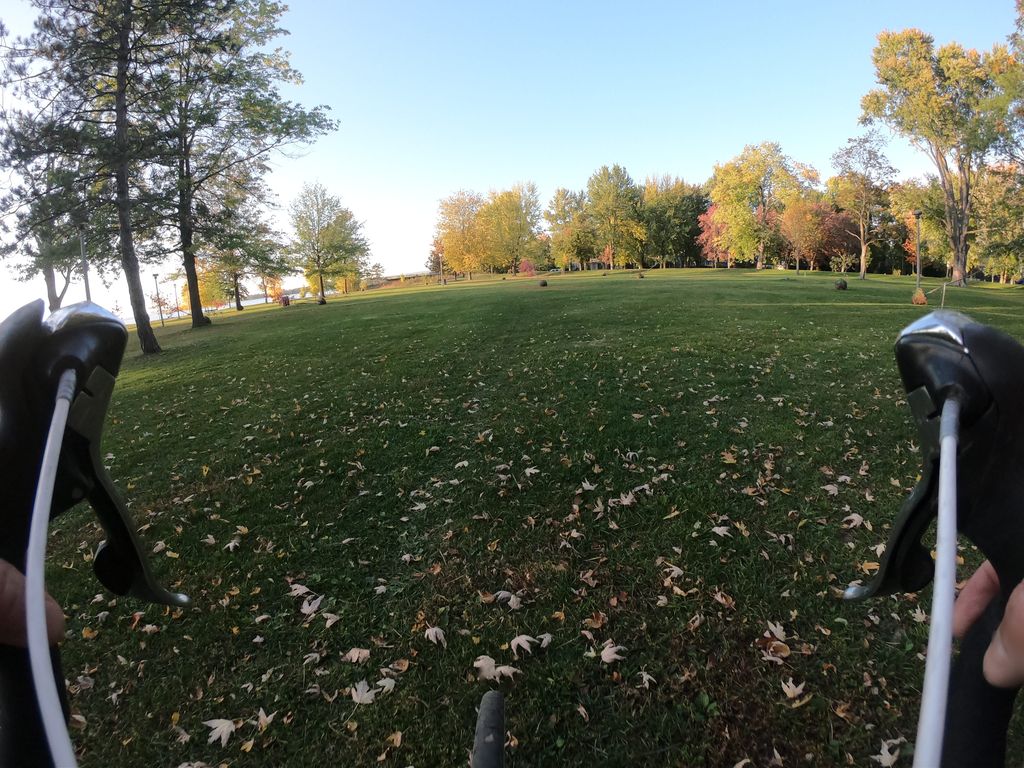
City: ottawa-gatineau